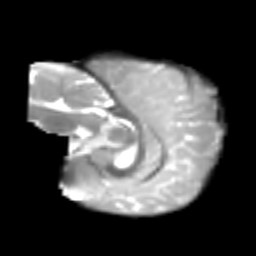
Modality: T2w
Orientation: sagittal
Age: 6
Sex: female
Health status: healthy